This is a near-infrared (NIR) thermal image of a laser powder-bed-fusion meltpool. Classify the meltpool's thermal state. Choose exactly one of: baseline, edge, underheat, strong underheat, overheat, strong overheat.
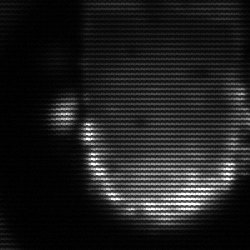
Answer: baseline